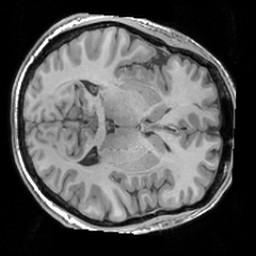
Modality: T1w
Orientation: axial
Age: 26
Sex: male
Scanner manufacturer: siemens
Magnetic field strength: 3 T
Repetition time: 1.63 s
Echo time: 0.00311 s